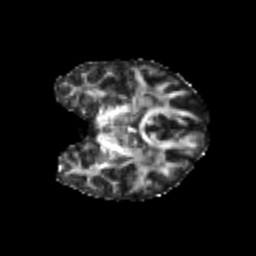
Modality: FA
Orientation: coronal
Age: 21
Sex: female
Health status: healthy
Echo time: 0.074 s